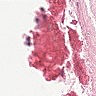
Metastatic tissue present: no